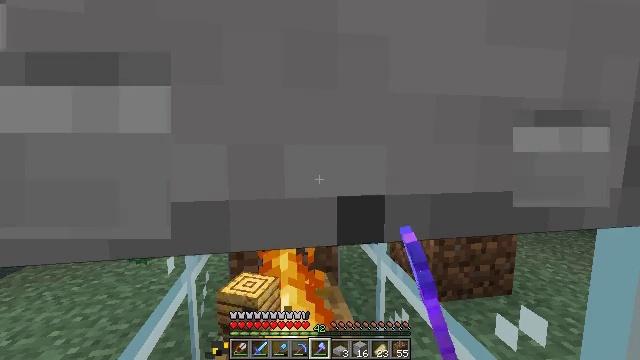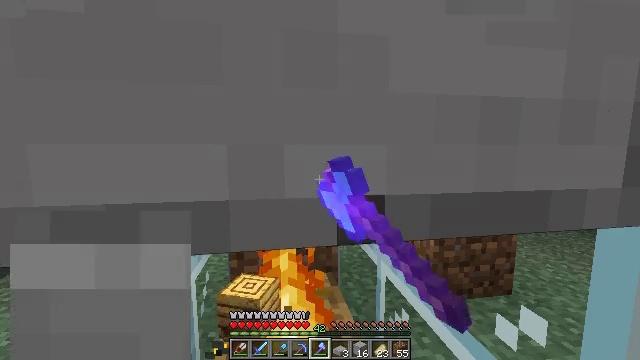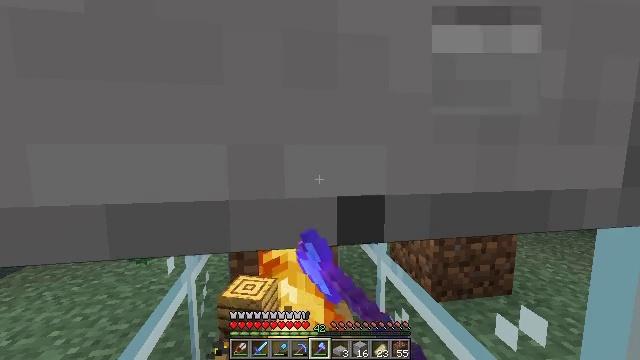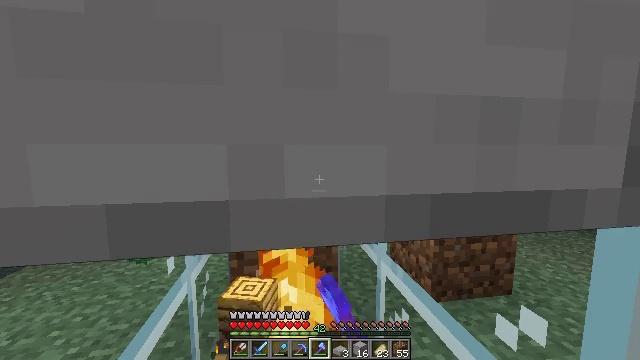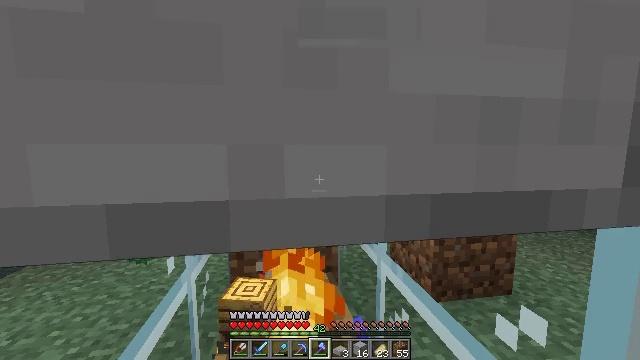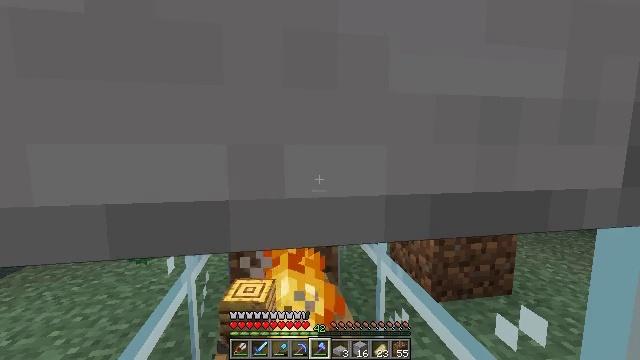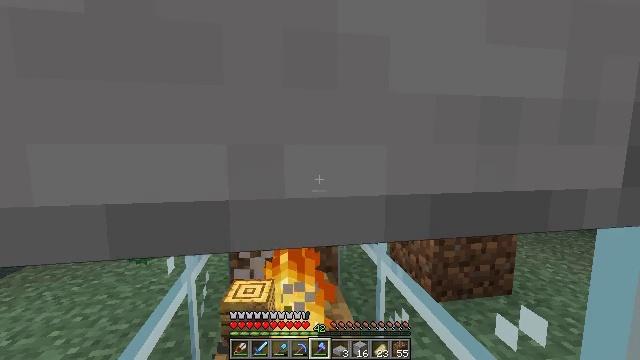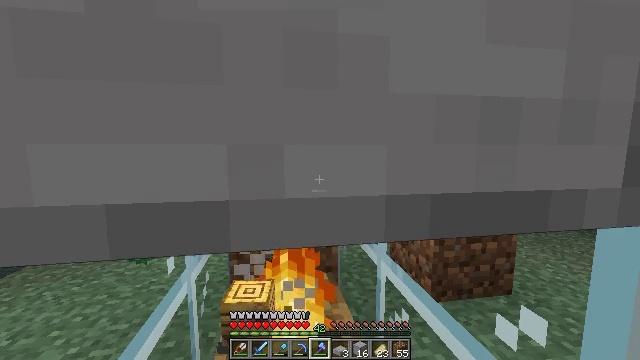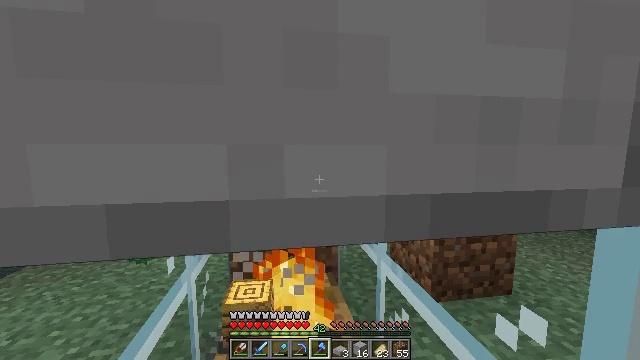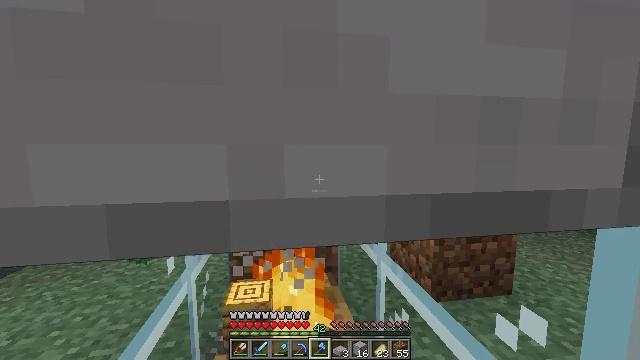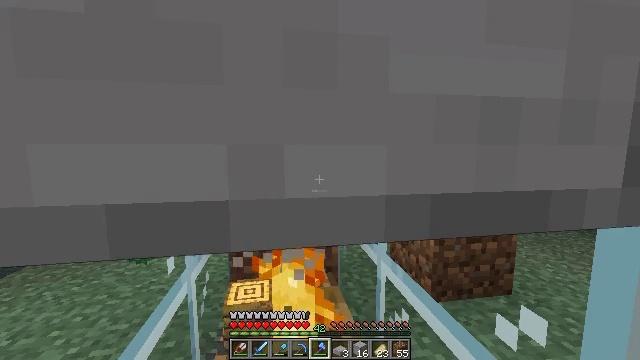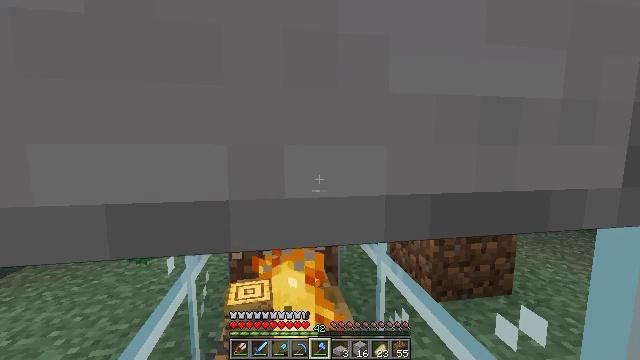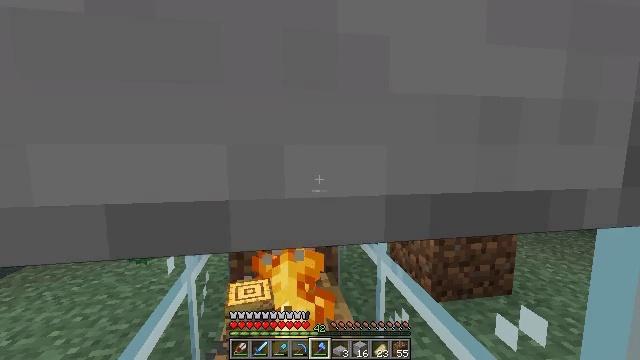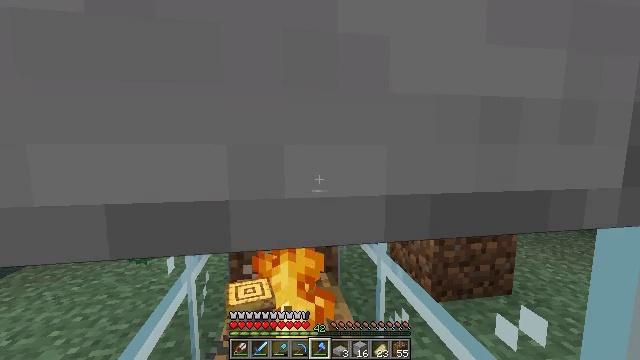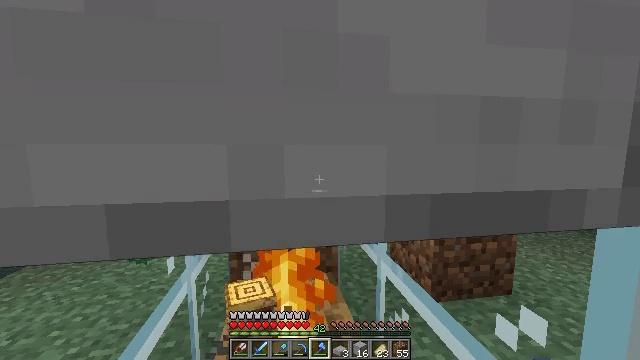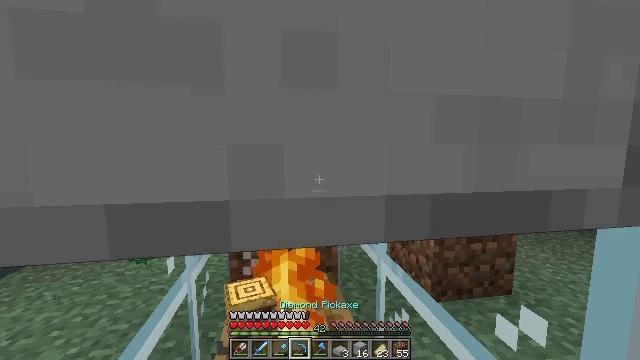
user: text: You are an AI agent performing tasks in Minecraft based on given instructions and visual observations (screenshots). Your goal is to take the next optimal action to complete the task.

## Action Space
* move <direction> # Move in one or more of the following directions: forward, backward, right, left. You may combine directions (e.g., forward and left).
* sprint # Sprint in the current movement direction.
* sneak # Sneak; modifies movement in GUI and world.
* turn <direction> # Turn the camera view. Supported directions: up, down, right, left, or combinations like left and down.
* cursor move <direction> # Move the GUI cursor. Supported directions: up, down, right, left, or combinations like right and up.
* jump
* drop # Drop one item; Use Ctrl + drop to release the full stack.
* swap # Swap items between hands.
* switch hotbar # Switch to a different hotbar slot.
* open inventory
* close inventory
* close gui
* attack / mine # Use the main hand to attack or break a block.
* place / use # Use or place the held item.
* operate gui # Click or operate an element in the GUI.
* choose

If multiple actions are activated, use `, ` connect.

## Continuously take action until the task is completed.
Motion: motion action
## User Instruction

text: Attack the smooth stone slab to gather it.
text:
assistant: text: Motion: attack / mine
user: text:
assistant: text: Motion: attack / mine
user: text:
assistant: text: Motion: no_op
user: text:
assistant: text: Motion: no_op
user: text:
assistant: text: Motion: no_op
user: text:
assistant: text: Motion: no_op
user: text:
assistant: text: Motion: no_op
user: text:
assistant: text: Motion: no_op
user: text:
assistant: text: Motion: no_op
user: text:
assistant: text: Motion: no_op
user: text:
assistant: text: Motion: no_op
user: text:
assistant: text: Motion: no_op
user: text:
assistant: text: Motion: no_op
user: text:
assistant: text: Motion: no_op
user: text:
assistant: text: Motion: no_op
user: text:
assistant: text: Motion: no_op
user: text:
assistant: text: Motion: no_op
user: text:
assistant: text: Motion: no_op
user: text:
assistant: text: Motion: no_op
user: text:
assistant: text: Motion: no_op
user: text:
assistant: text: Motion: no_op
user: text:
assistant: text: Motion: no_op
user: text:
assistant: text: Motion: no_op
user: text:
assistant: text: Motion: no_op
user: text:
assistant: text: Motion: no_op
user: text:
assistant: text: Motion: no_op
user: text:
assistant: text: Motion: attack / mine
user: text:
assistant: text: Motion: attack / mine
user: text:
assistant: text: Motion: attack / mine
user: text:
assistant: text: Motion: attack / mine